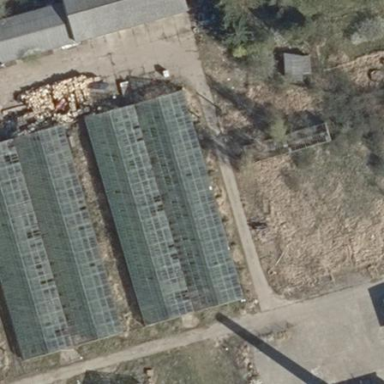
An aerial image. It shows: Greenhouse.